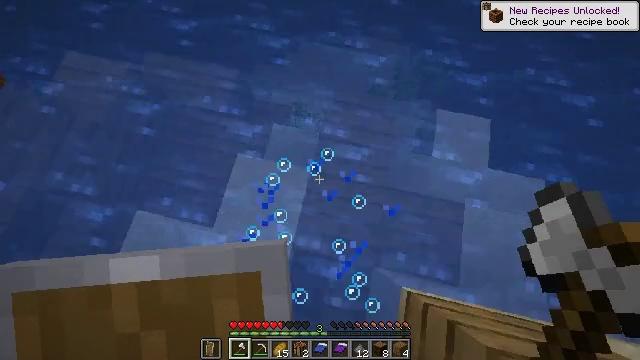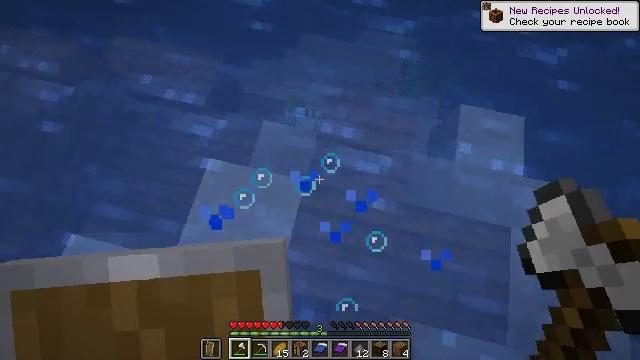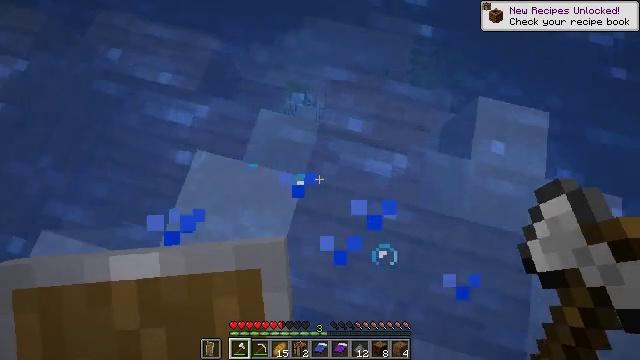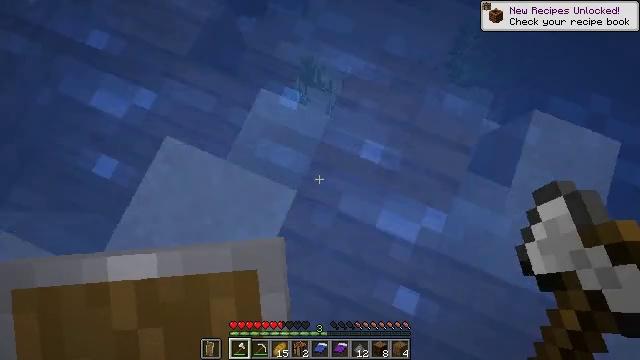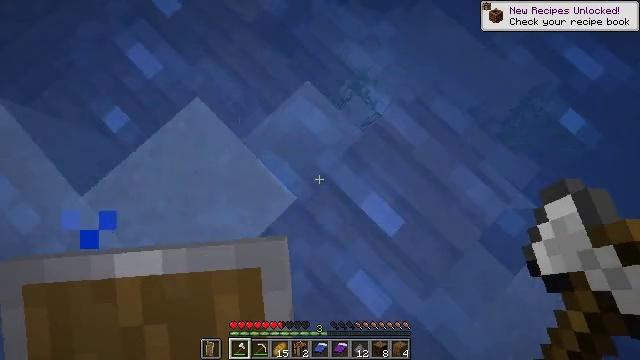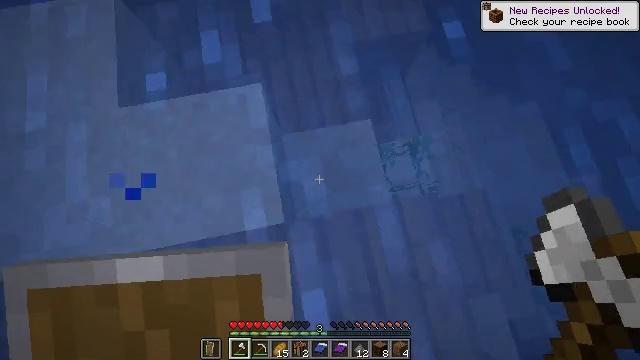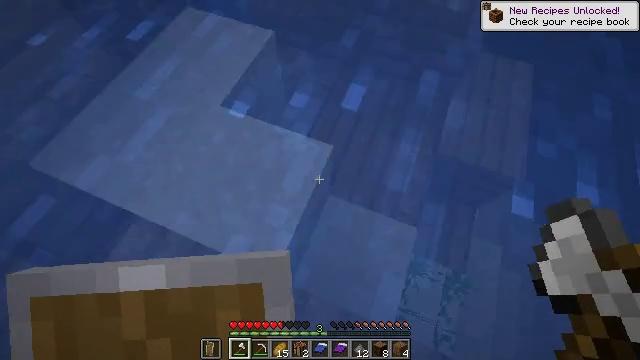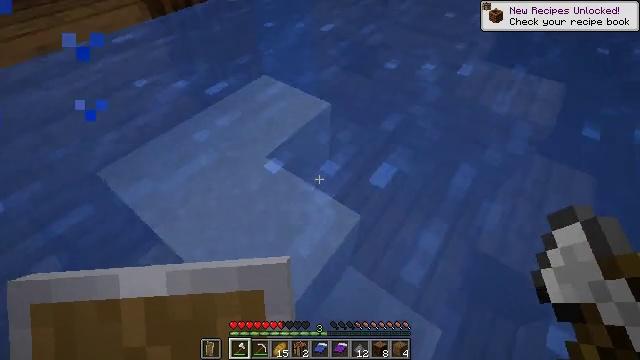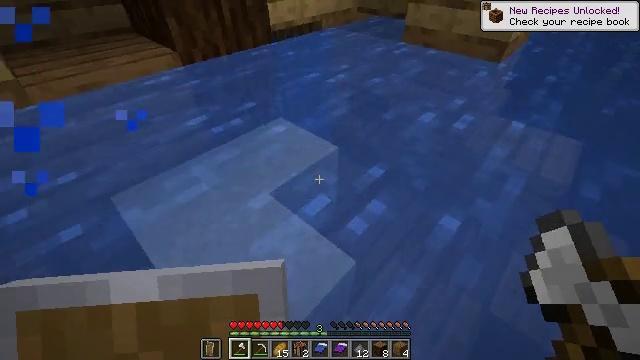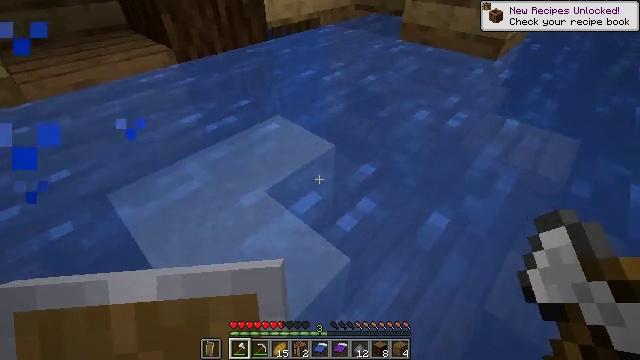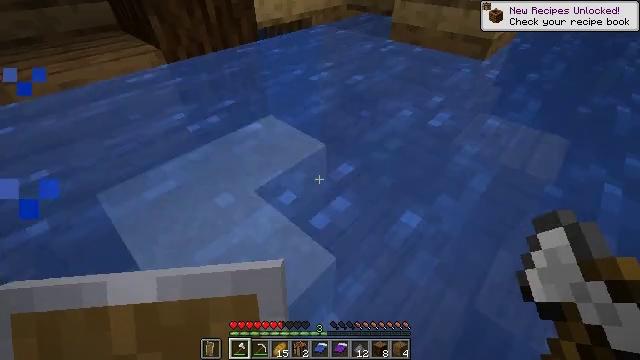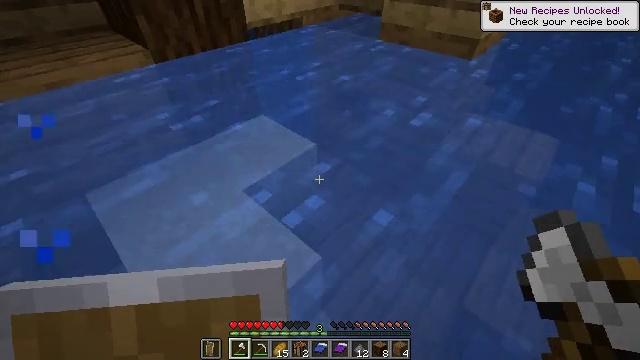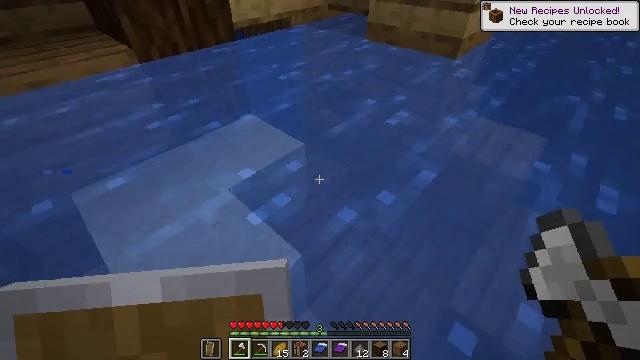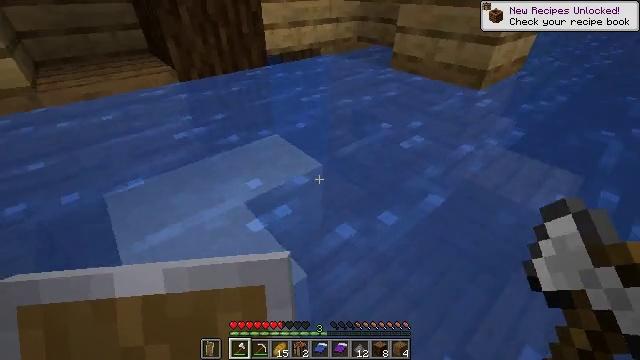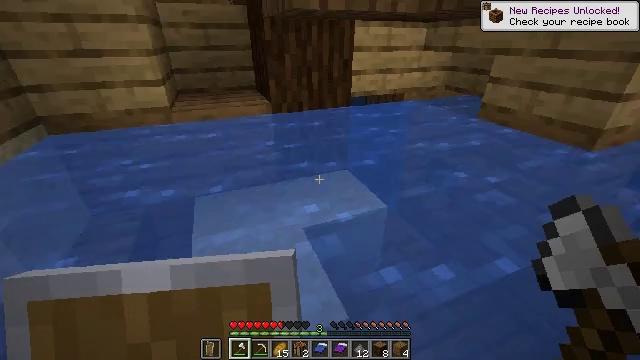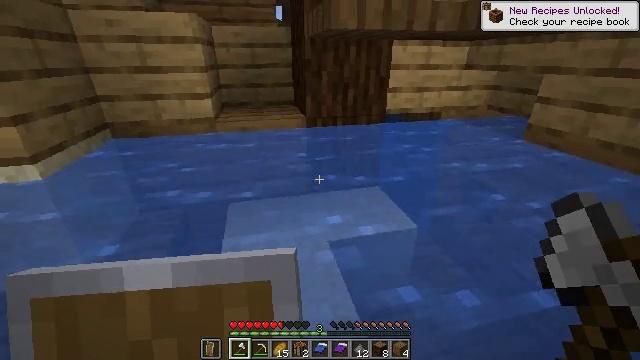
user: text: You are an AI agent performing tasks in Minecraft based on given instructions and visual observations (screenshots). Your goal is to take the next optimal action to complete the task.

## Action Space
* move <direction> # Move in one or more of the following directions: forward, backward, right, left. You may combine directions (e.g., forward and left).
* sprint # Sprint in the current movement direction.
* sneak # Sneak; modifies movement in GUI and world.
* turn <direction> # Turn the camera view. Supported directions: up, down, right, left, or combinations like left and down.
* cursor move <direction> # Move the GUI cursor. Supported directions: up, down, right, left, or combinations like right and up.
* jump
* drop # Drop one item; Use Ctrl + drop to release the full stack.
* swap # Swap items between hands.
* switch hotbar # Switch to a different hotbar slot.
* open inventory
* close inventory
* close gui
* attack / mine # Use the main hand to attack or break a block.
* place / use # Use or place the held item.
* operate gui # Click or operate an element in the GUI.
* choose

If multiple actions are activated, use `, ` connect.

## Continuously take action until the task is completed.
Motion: motion action
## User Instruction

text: Dig up some sand.
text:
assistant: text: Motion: move forward, sprint
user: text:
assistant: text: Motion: move forward, sprint, turn left and down
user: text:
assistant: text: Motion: move forward, sprint, turn left and down
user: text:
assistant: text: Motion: move forward, sprint, turn left
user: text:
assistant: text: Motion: move forward, turn left and up
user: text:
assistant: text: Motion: move forward and move right, turn left and up
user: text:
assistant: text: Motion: move right, turn left and up
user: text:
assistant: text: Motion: move right, turn left and up
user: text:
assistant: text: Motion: move right
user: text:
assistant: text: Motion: move right
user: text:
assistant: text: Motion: move right
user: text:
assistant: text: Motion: move right
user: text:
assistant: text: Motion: move right, turn left and up
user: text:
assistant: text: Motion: move right, turn left and up
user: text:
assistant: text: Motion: move right, turn left and up
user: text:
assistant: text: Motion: move right
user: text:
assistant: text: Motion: move right
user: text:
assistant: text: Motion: move back and move right, turn left
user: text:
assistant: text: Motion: move back and move right, turn left
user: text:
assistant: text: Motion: move back and move right
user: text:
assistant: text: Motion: move back and move right
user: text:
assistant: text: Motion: move back and move right
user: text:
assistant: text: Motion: move back and move right
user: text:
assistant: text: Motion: move back and move right
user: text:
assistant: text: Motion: move right, turn up
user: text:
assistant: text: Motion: move forward and move right, turn right and up
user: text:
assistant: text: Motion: move forward and move right, sprint
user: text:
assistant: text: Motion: move forward and move right, sprint
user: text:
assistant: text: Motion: move forward and move right, sprint
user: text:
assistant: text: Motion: move forward and move right, sprint